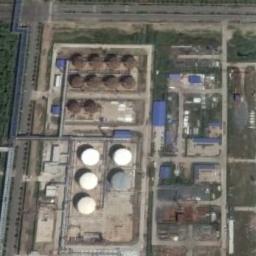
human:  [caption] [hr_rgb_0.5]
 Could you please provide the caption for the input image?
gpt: There are many differently sized storage tanks in the factory .

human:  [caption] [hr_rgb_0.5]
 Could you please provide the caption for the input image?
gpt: Many buildings are next to storage tanks .

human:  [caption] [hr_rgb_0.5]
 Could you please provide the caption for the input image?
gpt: There are many white and black storage tanks on the bare land .

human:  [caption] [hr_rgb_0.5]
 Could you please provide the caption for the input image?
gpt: There are five storage tanks on the side of the white house .

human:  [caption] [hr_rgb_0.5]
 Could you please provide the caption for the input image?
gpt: There are some storage tanks arranged neatly .